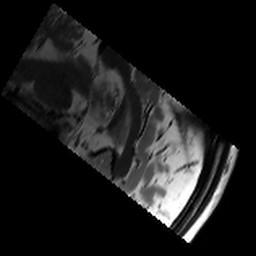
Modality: T2w
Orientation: sagittal
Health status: healthy
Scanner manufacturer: siemens
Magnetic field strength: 3 T
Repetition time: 8.02 s
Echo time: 0.08 s